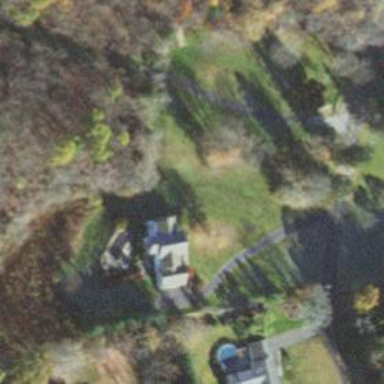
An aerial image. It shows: Driveway.